Field crop: maize
Growth stage: 2
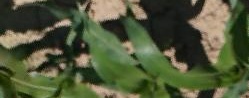
Species: maize